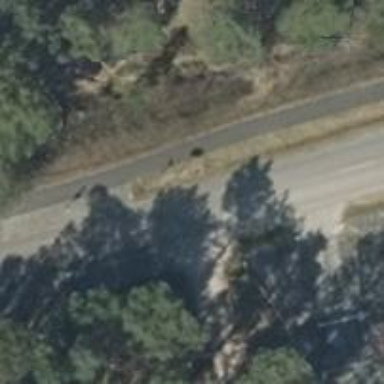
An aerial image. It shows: Unclassified road with asphalt surface.